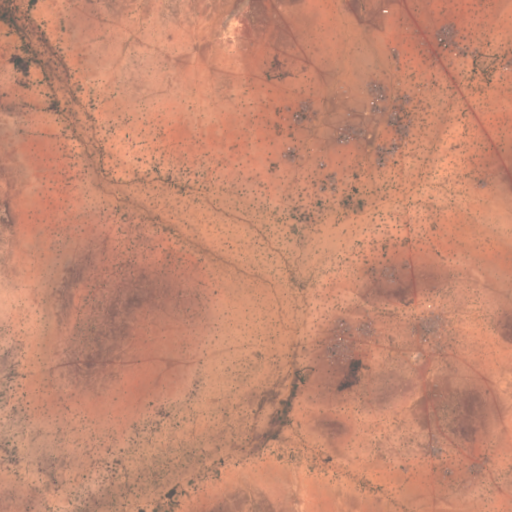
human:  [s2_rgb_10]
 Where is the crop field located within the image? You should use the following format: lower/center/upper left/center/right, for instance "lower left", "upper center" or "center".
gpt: The crop field is located in the upper center of the image.
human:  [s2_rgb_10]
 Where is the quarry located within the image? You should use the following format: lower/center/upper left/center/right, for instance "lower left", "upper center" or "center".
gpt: The quarry is located in the upper center of the image.
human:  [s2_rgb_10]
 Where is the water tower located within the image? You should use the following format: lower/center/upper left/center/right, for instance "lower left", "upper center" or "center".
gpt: The water tower is located in the upper right of the image.
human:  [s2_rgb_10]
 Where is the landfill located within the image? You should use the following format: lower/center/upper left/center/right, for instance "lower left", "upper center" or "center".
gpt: There is no landfill in the image.